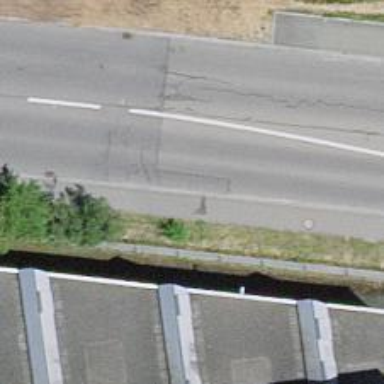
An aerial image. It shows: Bus stop with platform for public transport.